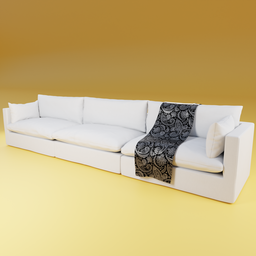
Label: furniture